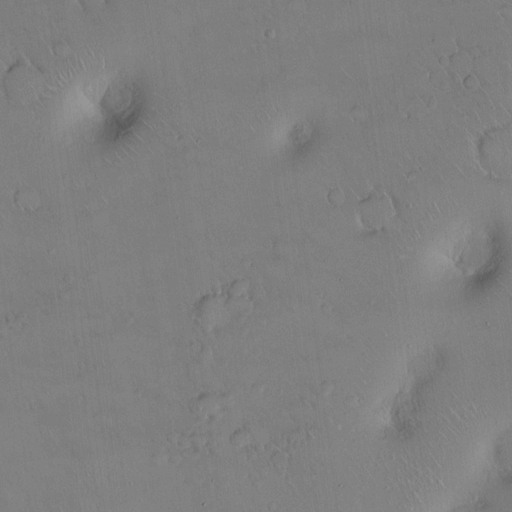
Classes present: Background, Cone